Question: I am using a page flipping plugin called "bookblock" (demo can be found <URL>.
I have put images on each page, which I am adding dynamically. The problem is when I flip the page, the previous and next divs are suddenly squished together on each side of the book. The following screenshot is taken mid-animation of a page flip.

As you can see each page in the book is "item1", "item2", etc. All of the display properties are set to "none", but for some reason they can be seen.
A live version of this site can be found <URL>. I have tried adding
'''
$(".bb-item").hide();
'''
Right before the animation sequence, which appears to begin on line 259 of js/jquery.bookblock.js, but no luck. How else could I go about debugging this problem?
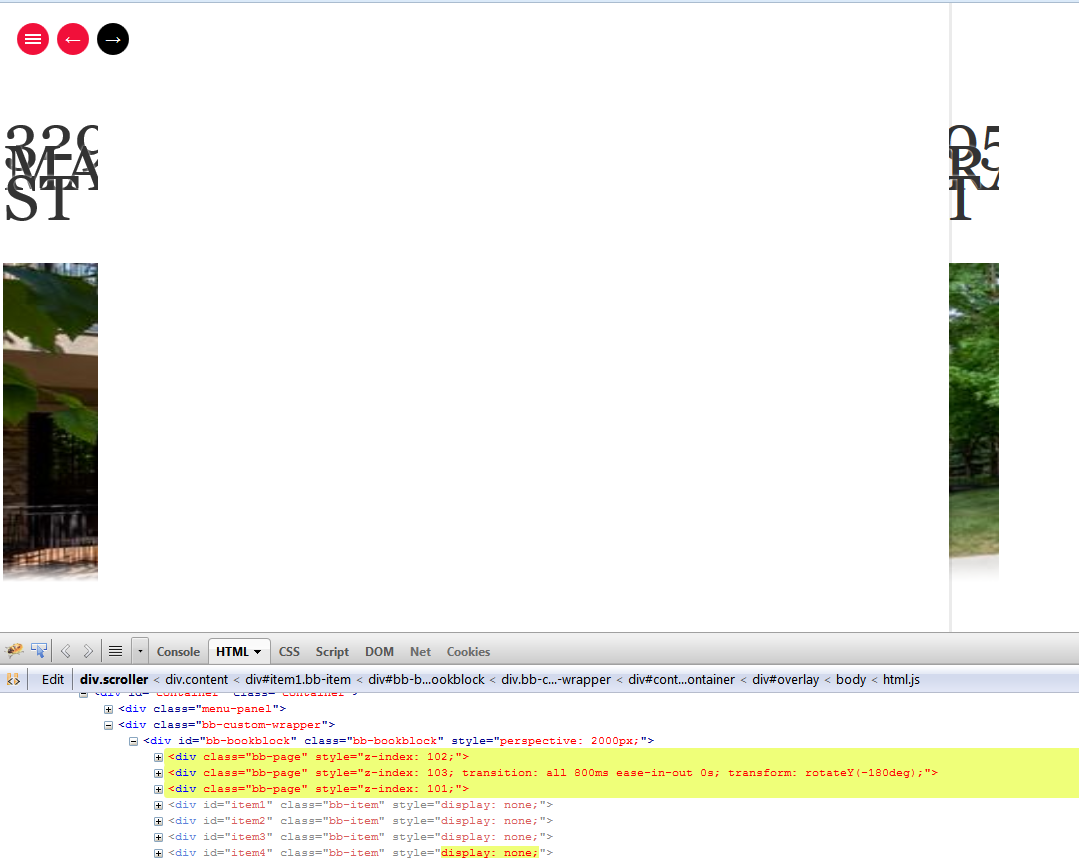
Answer: I am not sure why this works, but face's useful comment helped me find that resizing the window actually fixes the problem.
Right after I update the items inside the book, I trigger the resize method:
'''
$(window).resize();
'''
And it seems to get rid of the problem, thanks!
It appears the bookblock js file uses something called 'debouncedresize' which seems to attach a listener to a window resize event. I suspect this might be related, but currently, I don't have a proper explanation of this behavior.